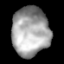
Tissue: lung
Cell type: Epithelial cells
Senescence score: 0.2125
Nuclear area (px): 1782
Mean DAPI intensity: 163.568